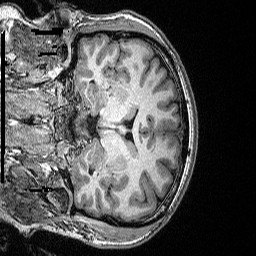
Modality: T1w
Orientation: coronal
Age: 31
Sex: male
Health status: healthy
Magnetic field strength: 3 T
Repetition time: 2.53 s
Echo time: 0.00331 s